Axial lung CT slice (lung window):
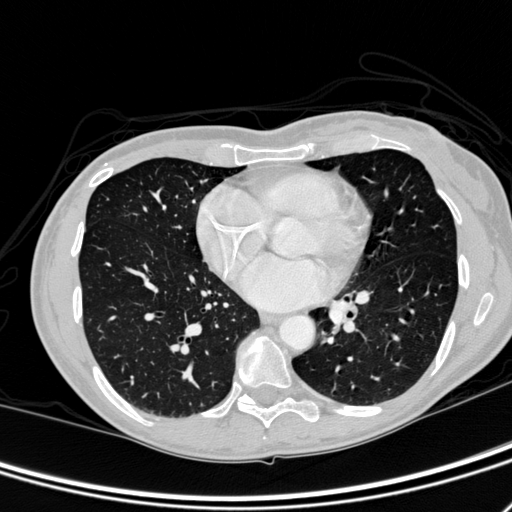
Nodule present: no